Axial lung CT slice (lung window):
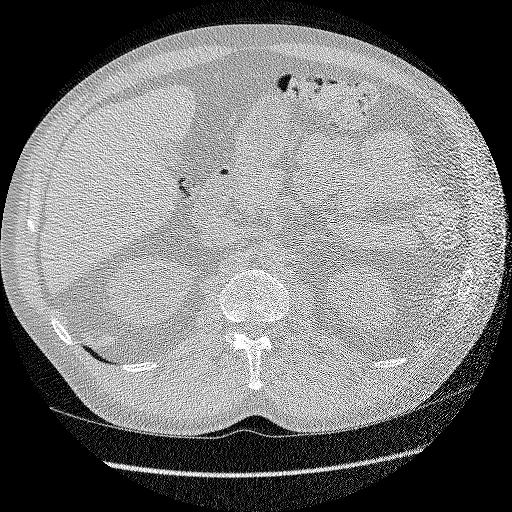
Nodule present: no